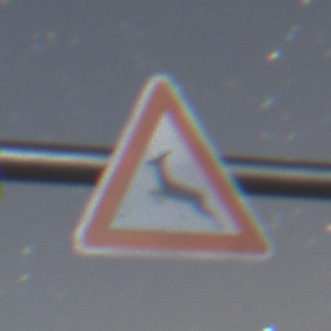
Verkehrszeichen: WildwechselRechts
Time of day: Night
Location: Outdoor (Nature)
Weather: Clear
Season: NotSpecified
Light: Natural